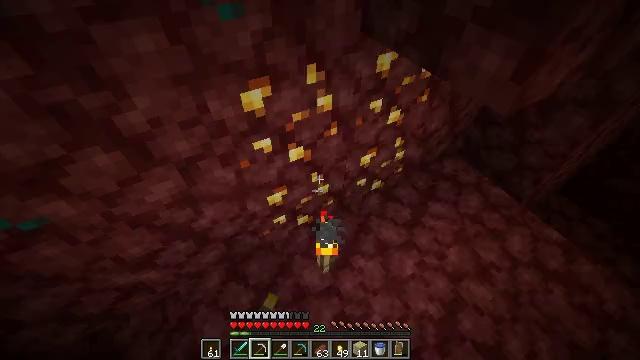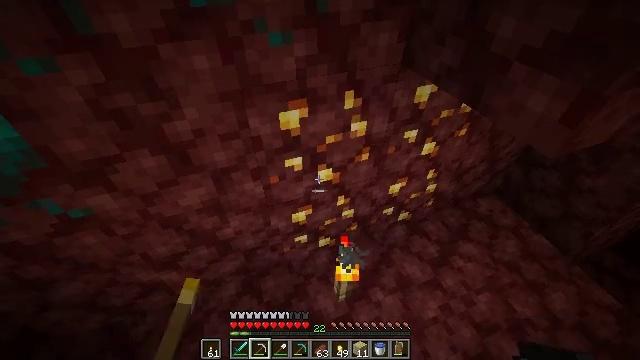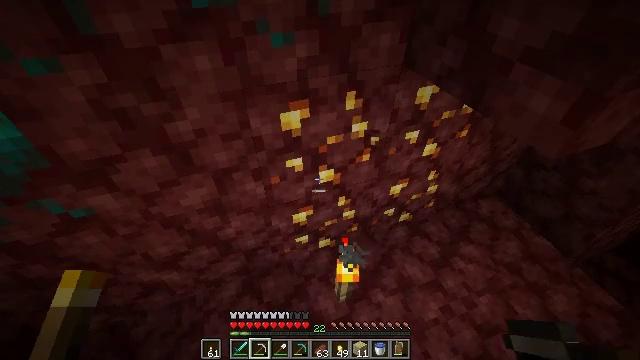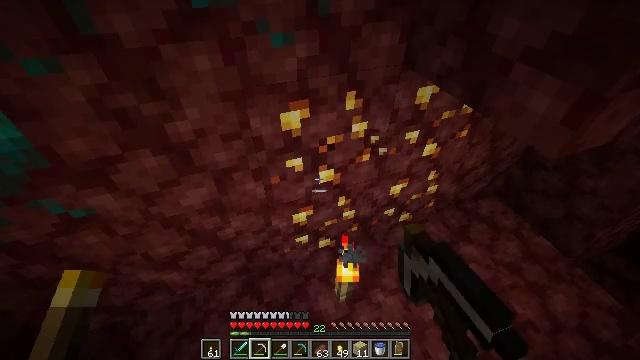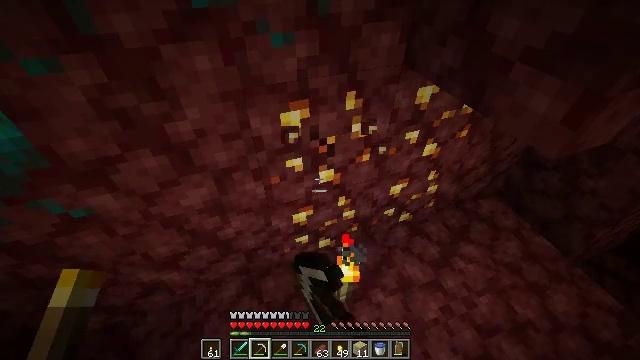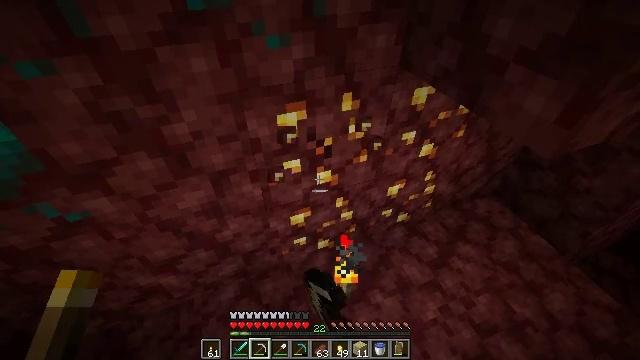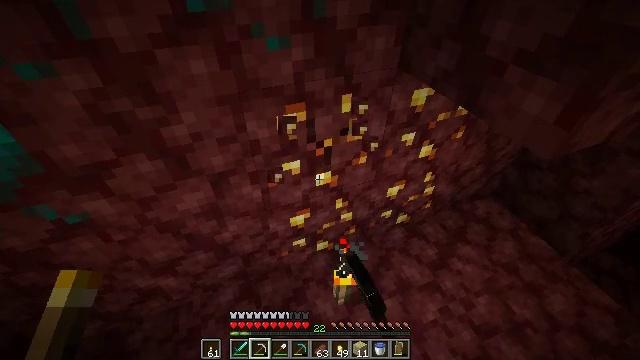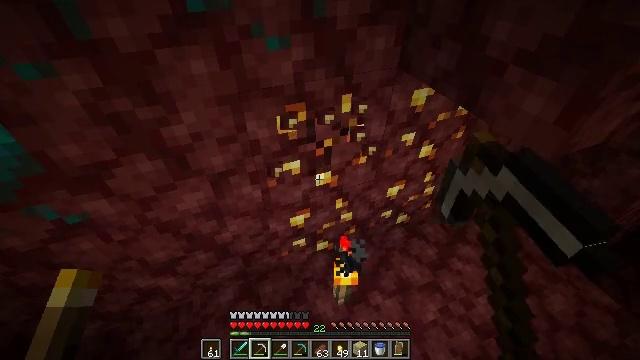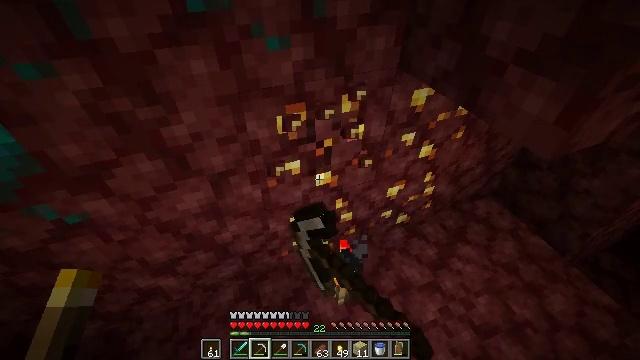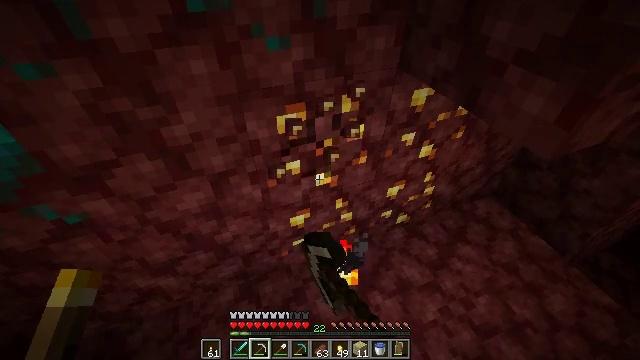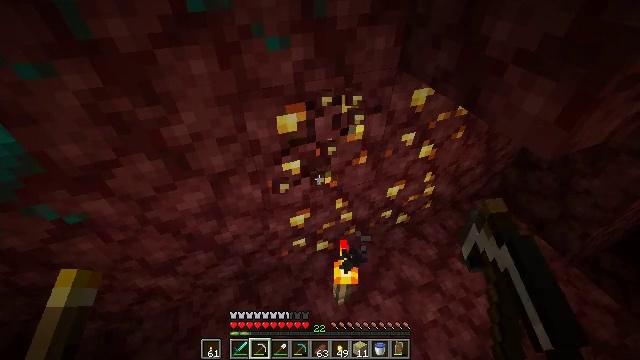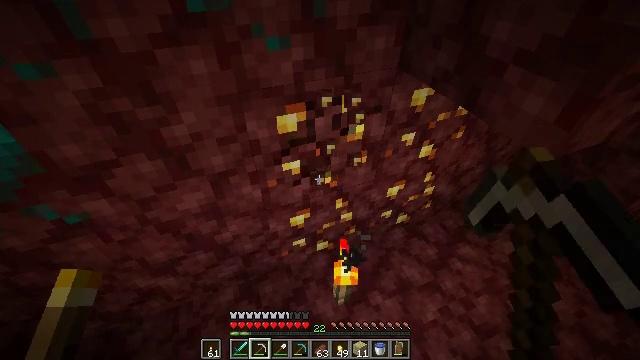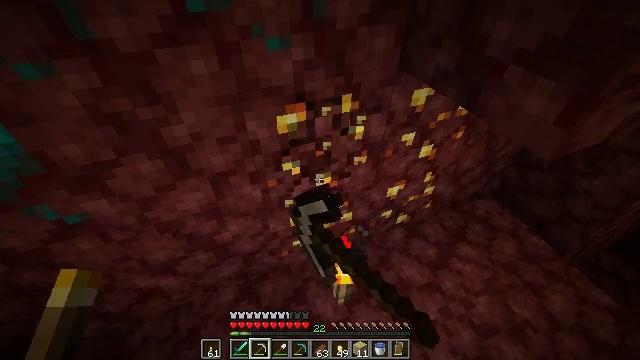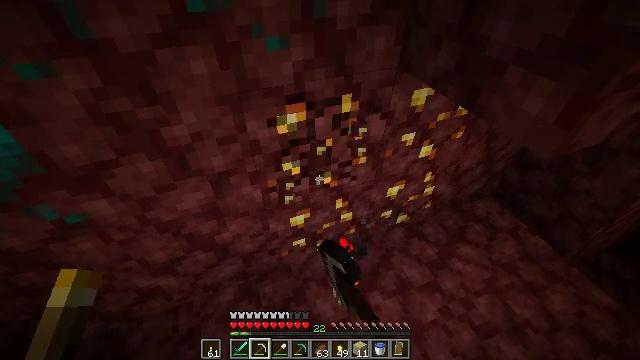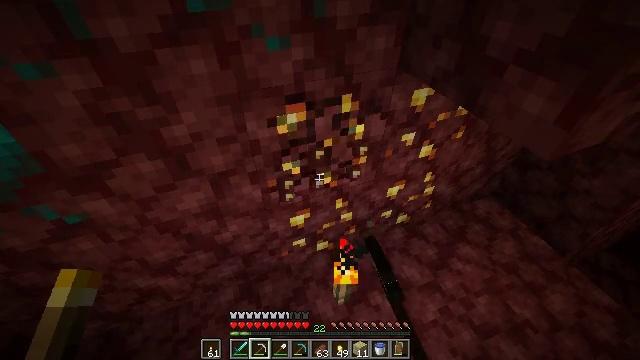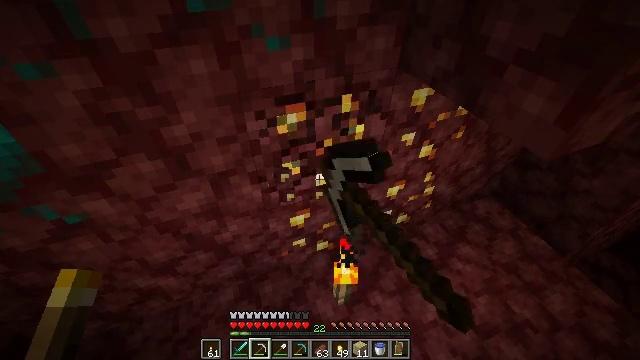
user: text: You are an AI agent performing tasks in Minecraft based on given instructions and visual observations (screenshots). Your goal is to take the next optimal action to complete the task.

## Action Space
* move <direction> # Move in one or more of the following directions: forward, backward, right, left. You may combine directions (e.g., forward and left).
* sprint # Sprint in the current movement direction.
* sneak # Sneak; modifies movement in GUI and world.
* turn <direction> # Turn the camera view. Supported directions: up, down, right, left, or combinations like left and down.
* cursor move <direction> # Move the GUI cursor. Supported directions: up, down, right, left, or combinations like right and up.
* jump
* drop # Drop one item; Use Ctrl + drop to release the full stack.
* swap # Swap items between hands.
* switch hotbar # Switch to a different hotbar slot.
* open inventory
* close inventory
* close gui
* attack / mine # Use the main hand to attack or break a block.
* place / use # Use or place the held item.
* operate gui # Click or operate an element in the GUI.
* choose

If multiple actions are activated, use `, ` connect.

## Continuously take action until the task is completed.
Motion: motion action
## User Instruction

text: Break the nether gold ore to obtain gold nuggets.
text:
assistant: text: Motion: turn left and up
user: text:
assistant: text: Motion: attack / mine
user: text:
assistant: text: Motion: attack / mine
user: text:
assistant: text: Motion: attack / mine
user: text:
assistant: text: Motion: attack / mine
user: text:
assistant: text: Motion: attack / mine
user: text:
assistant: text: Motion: attack / mine
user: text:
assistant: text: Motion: attack / mine
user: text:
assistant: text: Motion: attack / mine
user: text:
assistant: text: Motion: attack / mine
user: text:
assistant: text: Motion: attack / mine
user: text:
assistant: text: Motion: attack / mine
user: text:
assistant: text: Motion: attack / mine
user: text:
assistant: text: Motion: attack / mine
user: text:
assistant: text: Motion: attack / mine
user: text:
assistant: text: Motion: attack / mine
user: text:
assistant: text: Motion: attack / mine
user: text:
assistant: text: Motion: attack / mine
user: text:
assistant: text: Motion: attack / mine
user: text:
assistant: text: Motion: attack / mine
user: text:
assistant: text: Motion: attack / mine
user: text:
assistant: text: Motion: attack / mine
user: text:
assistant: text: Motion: attack / mine
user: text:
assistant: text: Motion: attack / mine
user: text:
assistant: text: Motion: attack / mine
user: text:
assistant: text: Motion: attack / mine
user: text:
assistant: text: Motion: attack / mine
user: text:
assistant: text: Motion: attack / mine
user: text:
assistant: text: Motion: attack / mine
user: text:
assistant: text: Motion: attack / mine